Interaction volume radius: 5 \u00c5
Interaction volume height: 20 \u00c5
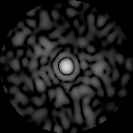
Disorder parameter: 0.8395